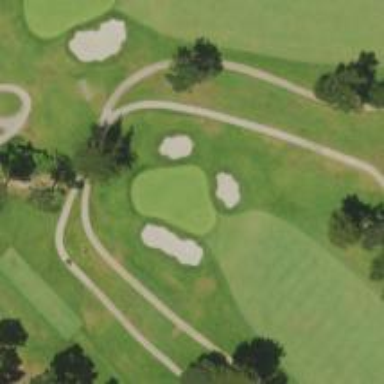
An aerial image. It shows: View of golf hole.